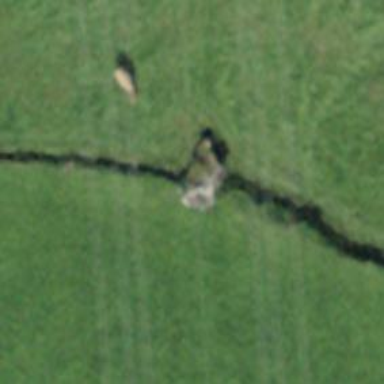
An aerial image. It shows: Dry stone wall barrier.